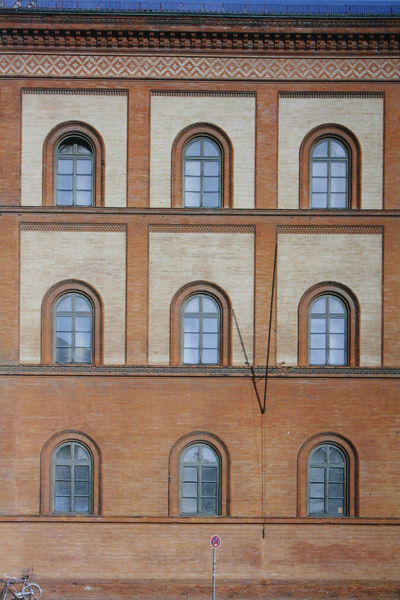
Titel: Fassadendetail
Künstler: Friedrich von Gärtner
Standort: München
Institution: Salinengebäude
Schlagwörter: blau, gemälde, himmel, schatten, weiß, gelb, ocker, ausschnitt, braun, fenster, glas, grau, licht, orange, straße, zeichnung, dach, gebäude, haus, rot, muster, wand, architektur, sockel, steine, spiegel, spiegelung, drei, klassizismus, front, rund, bogen, fassade, fahne, mast, mauer, sprossenfenster, ziegel, backstein, fabrik, pilaster, industrie, rad, rundbogen, fahnenmast, detail, reflexe, ornamente, menschenleer, zinnen, foto, fotografie, photographie, bögen, laviert, schild, berlin, fensterkreuz, sprossen, münchen, mauerwerk, scheiben, tauben, mosaik, rathaus, fahrrad, photo, fries, raute, sims, gesims, klinker, risalit, sandstein, farbfoto, simse, rundbögen, etagen, geschosse, achsen, stange, verzeirung, stockwerke, aufnahme, lichtspiegelung, neun, achsial, lisenen, kranzgesims, aufriss, dreigeschossig, fensterachsen, außenansicht, strassenschild, halteverbot, fahnenstange, fensterbögen, lisene, gesimse, ziegelstein, dachfirst, bogenfenster, fensterfront, postmodern, fensterkreuze, verkehrsschild, neuzeit, sonnenuhr, gekippt, gegliedert, neorealismus, kalssizismus, schinckel, verbotsschild, stoppschild, parkschild, fassyde, parkverbot, 20. jahrhundert, roter stein, 9, neun fenster, zeigelste, 9 fenster, schneegitter, fassadw, verzierter first, h`neuzeit, fahrrahd